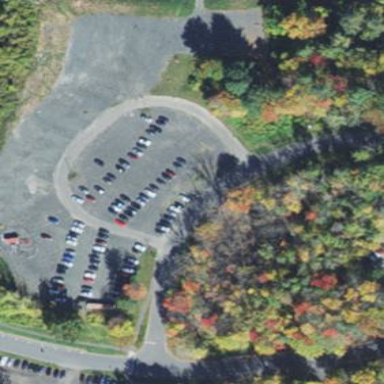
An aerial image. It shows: Parking area with unpaved surface.